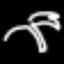
Label: palm tree